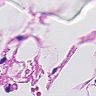
Metastatic tissue present: no